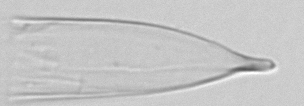
Label: Favella